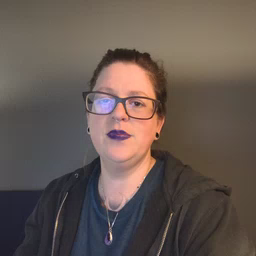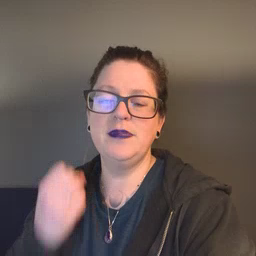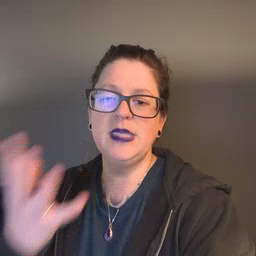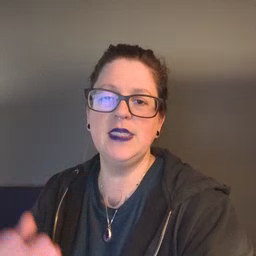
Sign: many